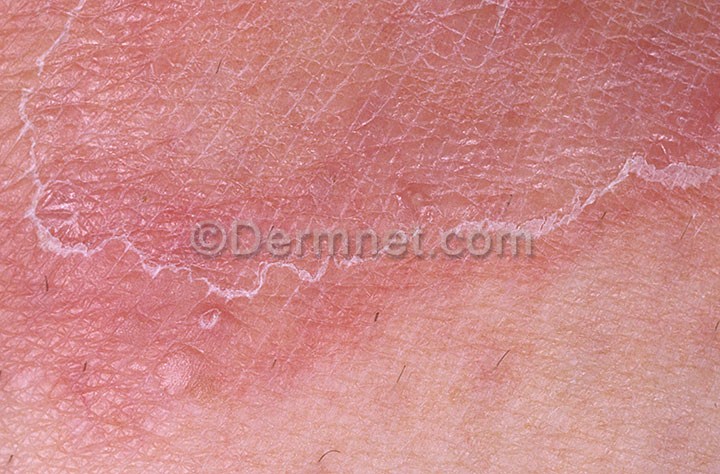
Disease: Tinea Ringworm Candidiasis and other Fungal Infections